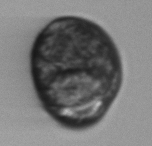
Label: Margalefidinium